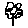
Label: flower